Question: I have a view which looks like this:

I implemented this view with two horizontal uitableview. So all promotions under certain category actually is in a table view which allow user to swipe left and right to change category. On the left top there is a button which opens a side view. Now I want to add a screen edge gesture to open the side view but it seems the screen edge gesture conflicts with the table view scrolling gesture.
So where should I do if I want to implement the screen edge gesture without disabling tableview's scroll gesture?
Thanks!
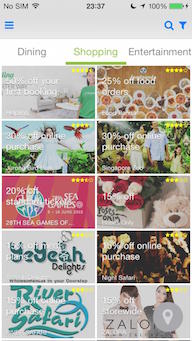
Answer: Set your gesture delegate in your viewcontroller class, and use this delegate method :
'''
- (BOOL)gestureRecognizer:(UIGestureRecognizer *)gestureRecognizer shouldRecognizeSimultaneouslyWithGestureRecognizer:(UIGestureRecognizer *)otherGestureRecognizer
{
return YES ;
}
'''